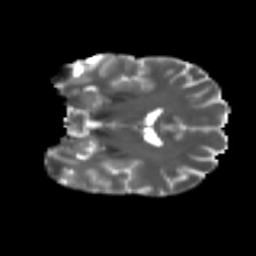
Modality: T2w
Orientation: coronal
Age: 26
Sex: female
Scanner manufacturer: ge
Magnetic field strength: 3 T
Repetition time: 7.8 s
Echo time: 0.0607 s